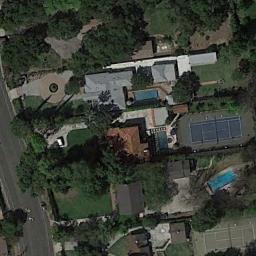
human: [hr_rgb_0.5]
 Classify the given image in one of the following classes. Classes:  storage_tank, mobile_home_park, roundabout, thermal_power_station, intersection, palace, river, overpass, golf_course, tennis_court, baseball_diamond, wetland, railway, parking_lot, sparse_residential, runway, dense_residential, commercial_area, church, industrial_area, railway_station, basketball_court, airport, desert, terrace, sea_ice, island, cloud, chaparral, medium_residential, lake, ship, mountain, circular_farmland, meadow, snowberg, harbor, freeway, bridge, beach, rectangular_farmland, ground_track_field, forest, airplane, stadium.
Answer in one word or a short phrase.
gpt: tennis_court